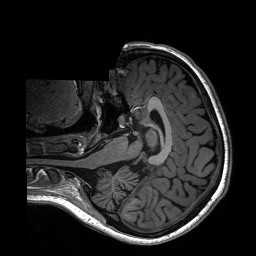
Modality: T1w
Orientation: axial
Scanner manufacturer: siemens
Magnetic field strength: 3 T
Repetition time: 2.3 s
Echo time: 0.00197 s